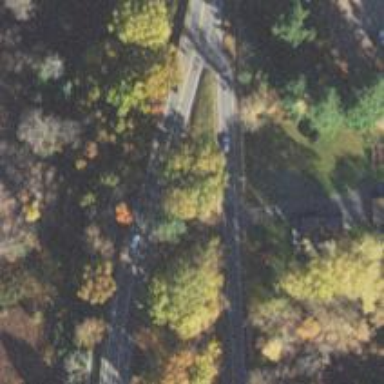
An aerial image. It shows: Trunk link highway.